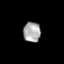
Tissue: prostate
Cell type: T cells
Senescence score: 0.2895
Nuclear area (px): 338
Mean DAPI intensity: 169.077